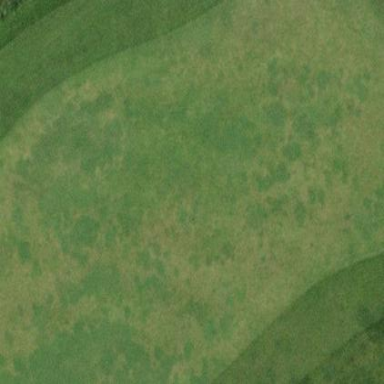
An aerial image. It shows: Lush grass fairway on golf course.